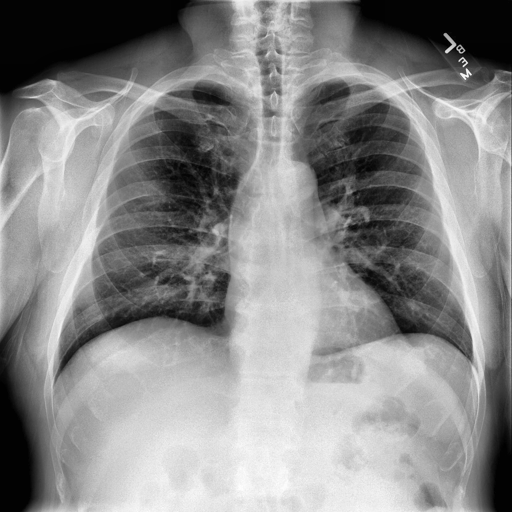
Finding: NORMAL